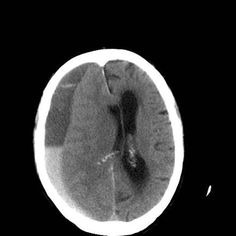
Label: notumor